Question: I am trying to bind a table to a drop down menu. Here are my requirements:
- The drop down contains a list of MENUs.- A MENU can have many associated MODULES which are displayed in the table for the selected menu item.- A MODULE does not have to be associated to a MENU item, in which case it is consider SHARED between the selected menu items.
This is an example of the screen I have:

In the example, you can see the CommonShellModule is shared, which means that CommonShellModule will be listed for all menus.
This is what I have so far:
<URL>
'''
var ModuleIndexViewModel = function (data) {
var self = this;
ko.mapping.fromJS(data, {}, self);
self.selectedMenu = ko.observable();
self.selectedMenuModules = ko.computed(function () {
if (self.selectedMenu()) {
//display modules for the selected menu or where they are not associated to a menu
var modules = ko.utils.arrayFilter(self.Modules(), function (module) {
return self.isModuleAssociatedToCurrentMenuSelection(module) || self.isSharedModule(module);
});
//return a sorted list of modules
return modules.sort(function (left, right) {
return left.Name() > right.Name() ? 1 : -1;
});
}
return null;
});
self.isModuleAssociatedToCurrentMenuSelection = function (module) {
if (self.selectedMenu()) {
return module.MenuId() == self.selectedMenu().Id()
}
return false;
}
self.isSharedModule = function (module) {
return module.MenuId() == null;
}
self.handleSharedCheckboxClick = function (module) {
if (self.isSharedModule(module)) {
module.MenuId(null);
}
else {
module.MenuId(self.selectedMenu().Id());
}
return true; //allow the default click event action
}
}
'''
The models that are being mapped from (these models are serialized and passed in to this view model):
'''
public class IndexViewModel
{
public IEnumerable<MenuViewModel> Menus { get; set; }
public IEnumerable<ModuleViewModel> Modules { get; set; }
}
public class MenuViewModel
{
public int Id { get; set; }
public string Name { get; set; }
}
public class ModuleViewModel
{
public int Id { get; set; }
public string Name { get; set; }
public int? MenuId { get; set; }
}
'''
'''
...
<div class="form-group top-buffer">
<label class="control-label" for="menu">Menu</label>
<select id="menu" class="form-control" data-bind="options: Menus, optionsText: 'Name', value: selectedMenu"></select>
</div>
<div class="row top-buffer">
<div class="col-lg-12">
<table class="table table-striped">
<thead>
<tr>
<th class="col-lg-6">Module Name</th>
<th class="col-lg-3">Shared</th>
<th class="col-lg-3"></th>
</tr>
</thead>
<tbody data-bind="foreach: selectedMenuModules">
<tr>
<td data-bind="text: Name"></td>
<td><input type="checkbox" data-bind="checked: $parent.isSharedModule($data), click: $parent.handleSharedCheckboxClick" /></td>
<td><a href="#">Edit</a> | <a href="#">Details</a> | <a href="#">Delete</a></td>
</tr>
</tbody>
</table>
</div>
</div>
...
'''
The problem is that javascript 'handleSharedCheckboxClick' is not working and I have no idea why. It is being executed each time a shared checkbox is clicked but when I update the module value in this function, the knockout computed is not being recalculated and so the table holds the previous values.
I would appreciate any suggestions as to what I may do to resolve this.
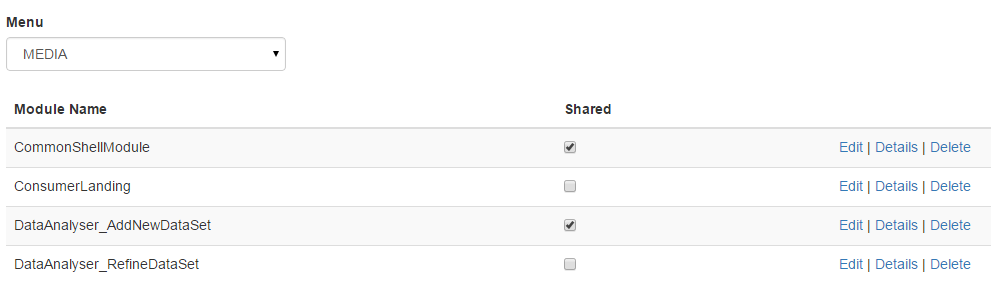
Answer: Edit: My bad, played around a bit with the findle and that module value is being observed, looks like the problem is here:
'''
self.handleSharedCheckboxClick = function (module) {
if (self.isSharedModule(module)) {
module.MenuId(null);
}
'''
If the module is shared the value is already null so the value is not being changed, modifying that code adding a like this:
'''
self.handleSharedCheckboxClick = function (module) {
if (!self.isSharedModule(module)) {
module.MenuId(null);
}
'''
make it work as you wanted, shared status saved between menu item value updates (click the checked checkbox and the line is no more shared but binded to the current menu item, click it again and it goes back to shared)
jsfindle: <URL>